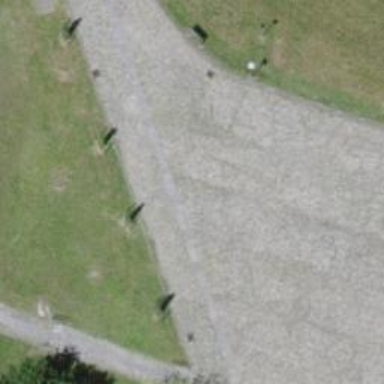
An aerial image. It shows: Cobblestone footway.